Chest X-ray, PA view. Patient: 65 years old, sex M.
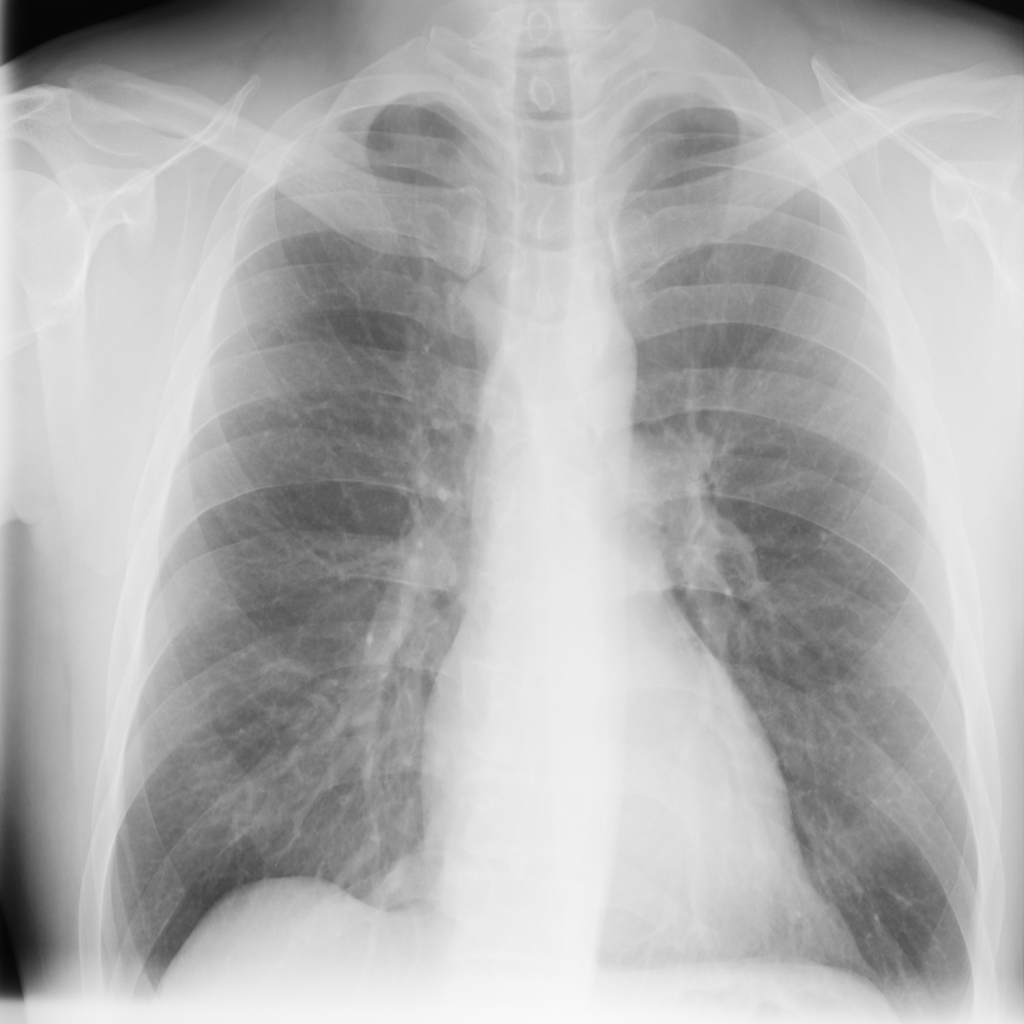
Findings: No Finding